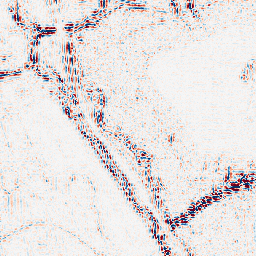
Category: wavelet
Decomposition family: wavelet_reverse_biorthogonal
Decomposition parameters: wavelet: rbio2.4
level: 2
Upsampling method: sinc_blackman
Upsampling parameters: scale: 4
kernel_size: 8
Upsampling scale: 4